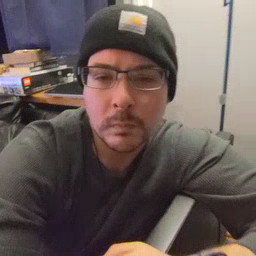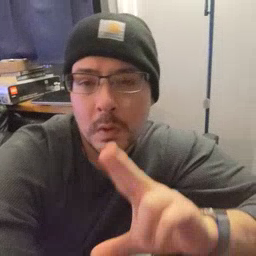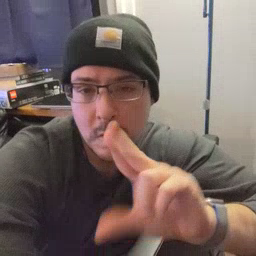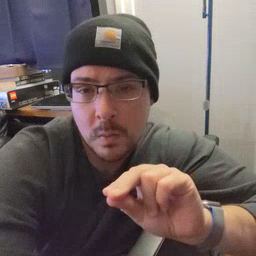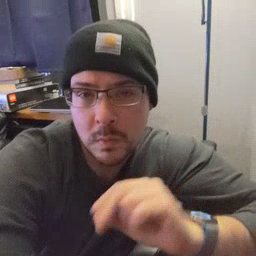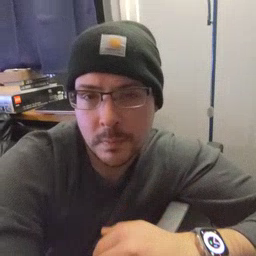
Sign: no